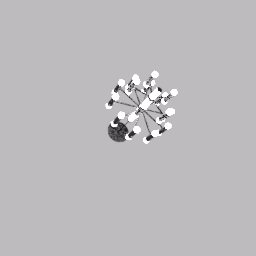
Label: lighting